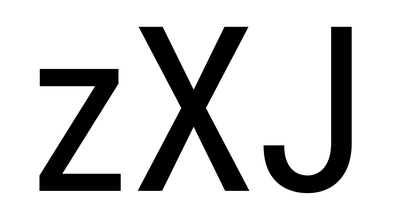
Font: Roboto_Condensed_Regular